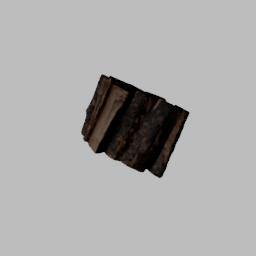
Label: nature